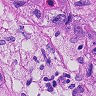
Metastatic tissue present: yes